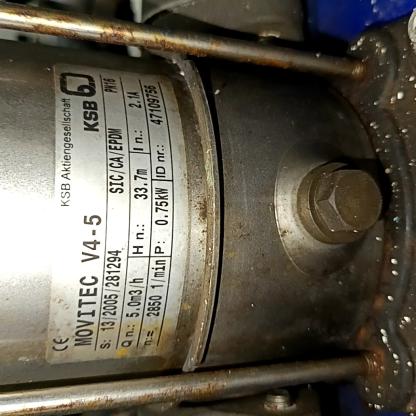
Klasa: tabliczka-znamionowa